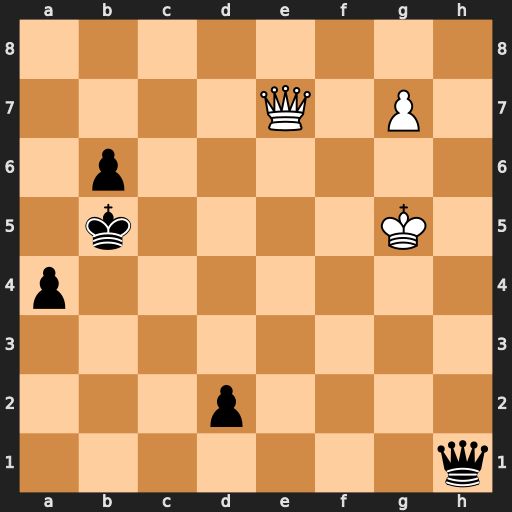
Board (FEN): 8/4Q1P1/1p6/1k4K1/p7/8/3p4/7q
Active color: w
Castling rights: -
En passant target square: -
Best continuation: Qd7+ Ka6 Qxa4+ Kb7 Qd7+